Field crop: maize
Growth stage: 2
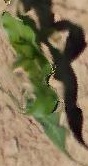
Species: maize